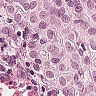
Metastatic tissue present: yes